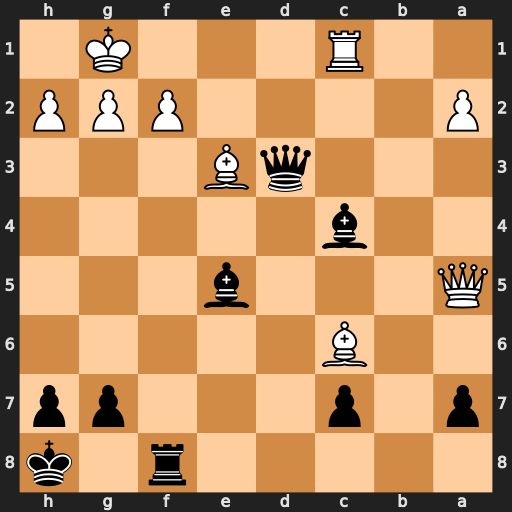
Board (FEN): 5r1k/p1p3pp/2B5/Q3b3/2b5/3qB3/P4PPP/2R3K1
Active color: b
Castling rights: -
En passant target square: -
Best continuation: Bb2 Re1 Bc3 Qa3 Rd8 Be4 Qe2 Qxc3 Rd1 h3 Qxe1+ Qxe1 Rxe1+